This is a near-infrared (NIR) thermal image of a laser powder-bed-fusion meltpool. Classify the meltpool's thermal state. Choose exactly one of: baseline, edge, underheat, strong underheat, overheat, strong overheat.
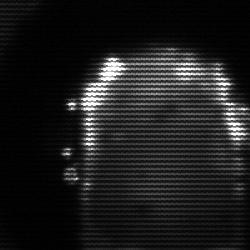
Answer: baseline